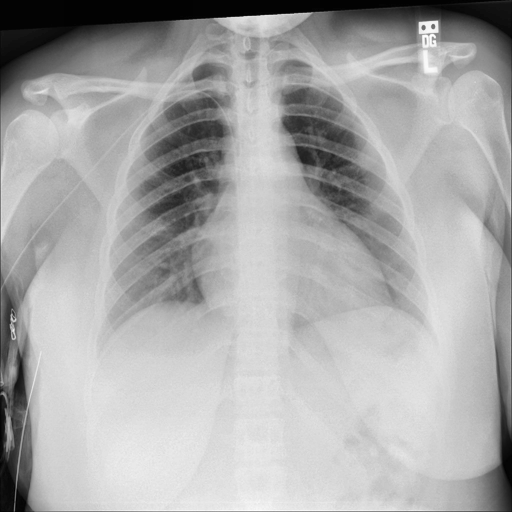
Finding: NORMAL